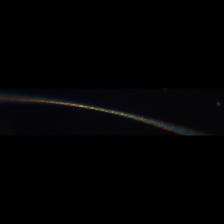
Taxon: Psuedo-nitzschia
Group: Diatoms